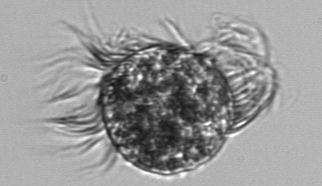
Label: Pelagostrobilidium